Question: I am trying to use FullAjaxExceptionHandlerFactory on tomcat. My WEB-INF/lib contains
- - - -
My faces-config
'''
<?xml version="1.0" encoding="UTF-8"?>
<faces-config
xmlns="http://java.sun.com/xml/ns/javaee"
xmlns:xsi="http://www.w3.org/2001/XMLSchema-instance"
xsi:schemaLocation="http://java.sun.com/xml/ns/javaee http://java.sun.com/xml/ns/javaee/web-facesconfig_2_0.xsd"
version="2.0">
<navigation-rule>
<navigation-case>
<from-outcome>authSuccess</from-outcome>
<to-view-id>/private/main.xhtml</to-view-id>
</navigation-case>
</navigation-rule>
<factory>
<exception-handler-factory>org.omnifaces.exceptionhandler.FullAjaxExceptionHandlerFactory</exception-handler-factory>
</factory>
</faces-config>
'''
My webapp web.xml
'''
(...)
<servlet>
<servlet-name>Faces Servlet</servlet-name>
<servlet-class>javax.faces.webapp.FacesServlet</servlet-class>
<load-on-startup>1</load-on-startup>
</servlet>
<servlet-mapping>
<servlet-name>Faces Servlet</servlet-name>
<url-pattern>*.xhtml</url-pattern>
</servlet-mapping>
<filter>
<filter-name>facesExceptionFilter</filter-name>
<filter-class>org.omnifaces.filter.FacesExceptionFilter</filter-class>
</filter>
<filter-mapping>
<filter-name>facesExceptionFilter</filter-name>
<servlet-name>Faces Servlet</servlet-name>
</filter-mapping>
(...)
<error-page>
<exception-type>javax.faces.application.ViewExpiredException</exception-type>
<location>/expired.xhtml</location>
</error-page>
<error-page>
<exception-type>java.sql.SQLException</exception-type>
<location>/database.xhtml</location>
</error-page>
<error-page>
<exception-type>java.lang.RuntimeException</exception-type>
<location>/bug.xhtml</location>
</error-page>
(...)
'''
my xhtml
'''
<h:form id="form">
<p:spacer height="10" />
<p:fieldset legend="Your information">
<p:panel id="yourInfo">
<h:panelGrid columns="2">
<p:outputLabel for="username" value="User:" style="width:100px;"/>
<p:outputLabel id="username" value="#{mainMB.username}"/>
<p:outputLabel for="last" value="Last Update:" style="width:100px;"/>
<p:outputLabel id="last" value="#{mainMB.lastUpdate}"/>
<p:outputLabel for="text" value="Text:" style="width:100px;"/>
<p:inputText id="text" value="#{mainMB.text}"/>
<p:commandButton value="Save" action="#{mainMB.save}" update="form"/>
</h:panelGrid>
</p:panel>
</p:fieldset>
</h:form>
'''
and my MB
'''
import java.io.Serializable;
import java.util.Date;
import javax.annotation.PostConstruct;
import javax.ejb.EJB;
import javax.faces.bean.ManagedBean;
import javax.faces.bean.ViewScoped;
@ManagedBean
@ViewScoped
public class MainMB implements Serializable {
private static final long serialVersionUID = 1L;
private String username;
private String text;
private Date lastUpdate;
@EJB
private MainEJB mainEJB;
@PostConstruct
public void init(){
System.out.println("MB init");
mainEJB.addNewUser();
UserPoc u = mainEJB.getLatestUser();
this.username = u.getName();
}
public void save(){
this.lastUpdate = new Date();
}
public String getUsername() {
return username;
}
public void setUsername(String username) {
this.username = username;
}
public String getText() {
return text;
}
public void setText(String text) {
this.text = text;
}
public Date getLastUpdate() {
return lastUpdate;
}
public void setLastUpdate(Date lastUpdate) {
this.lastUpdate = lastUpdate;
}
}
'''
after reaching the page, I just shutdown and restart the server, so the view is expired and click on "save".
My firebug says that the exception handler correctly redirects to login, but the page content never is shown. See the screenshot below (red area).

error pages are the same as the omnifaces page (<URL>
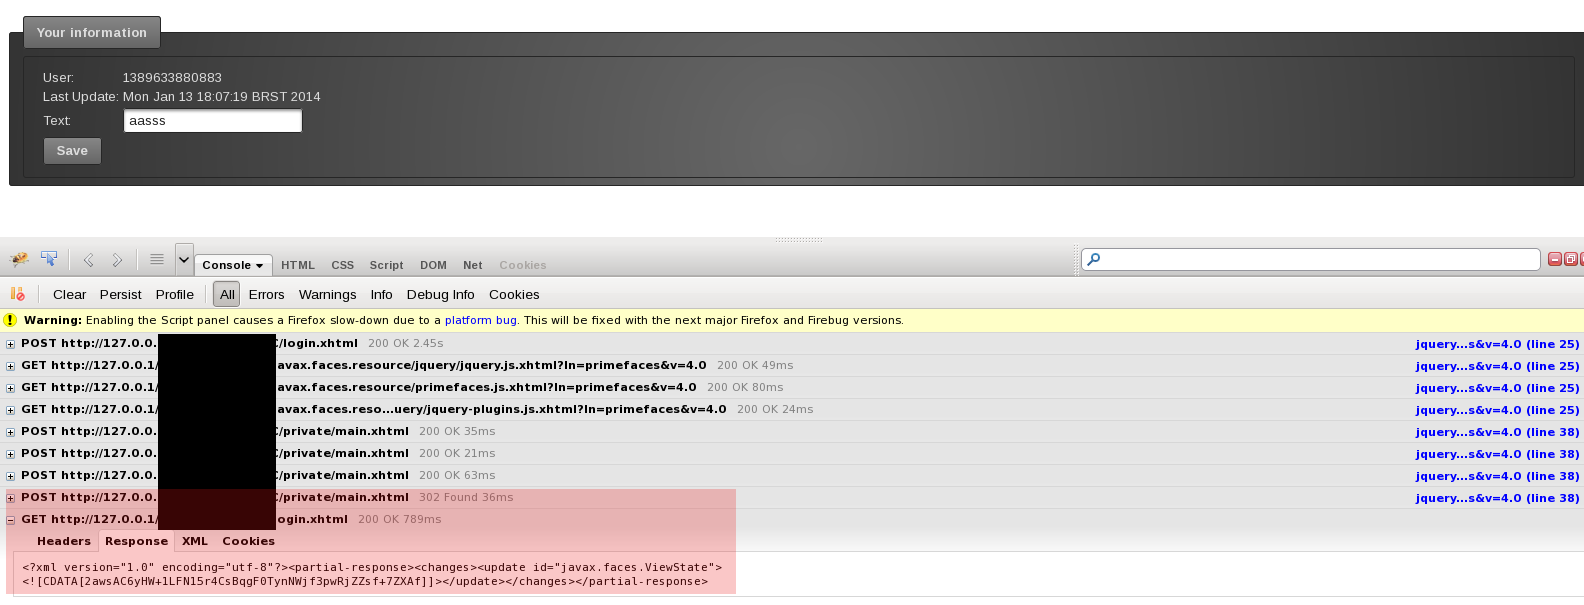
Answer: >
You should not do
'''
response.sendRedirect("login.xhtml");
'''
on an ajax request. The HTTP traffic monitor indicates with the 302 entry that you were doing that. You're basically redirecting the ajax request to a resource which doesn't return a valid ajax response at all. You should instead return as a valid ajax response a specific XML structure which in turn instructs JSF's ajax engine in JavaScript to do a 'window.location = newurl;'.
Basically:
'''
String loginURL = request.getContextPath() + "/login.xhtml";
boolean ajaxRequest = "partial/ajax".equals(request.getHeader("Faces-Request"));
if (ajaxRequest) {
response.setContentType("text/xml");
response.setCharacterEncoding("UTF-8");
response.getWriter()
.append("<?xml version="1.0" encoding="UTF-8"?>")
.append("<partial-response>")
.printf("<redirect url="%s"></redirect>", loginURL)
.append("</partial-response>");
}
else {
response.sendRedirect(loginURL);
}
'''
### See also:
- <URL>